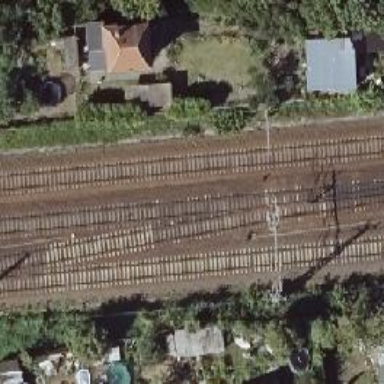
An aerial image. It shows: Railway with electrified contact lines.